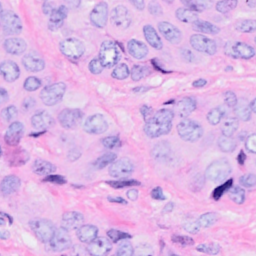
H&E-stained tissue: Breast